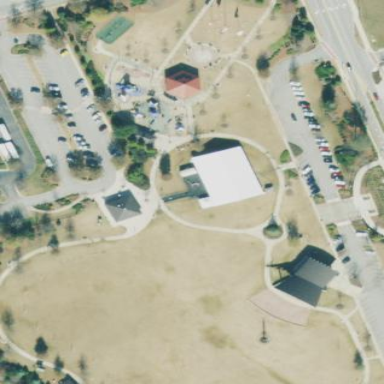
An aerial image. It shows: Fence surrounding park.